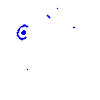
Particle: electron